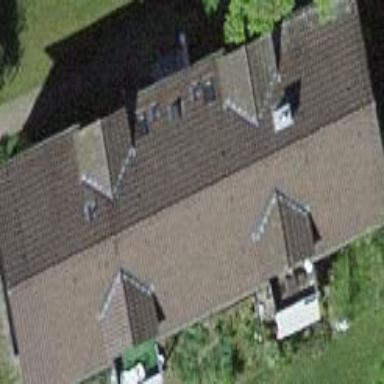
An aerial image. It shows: Gabled apartments building with roof tiles. The roof is oriented along the building.